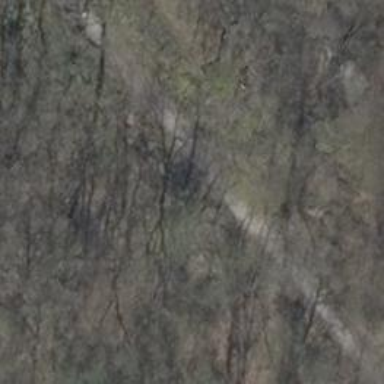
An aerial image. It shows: Asphalt service road.